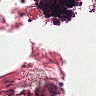
Metastatic tissue present: no